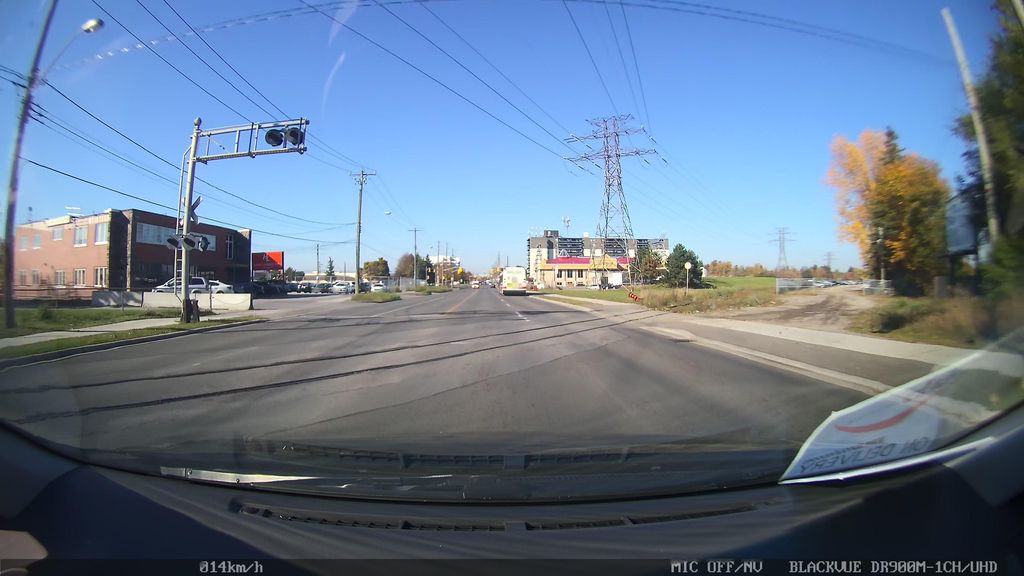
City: toronto